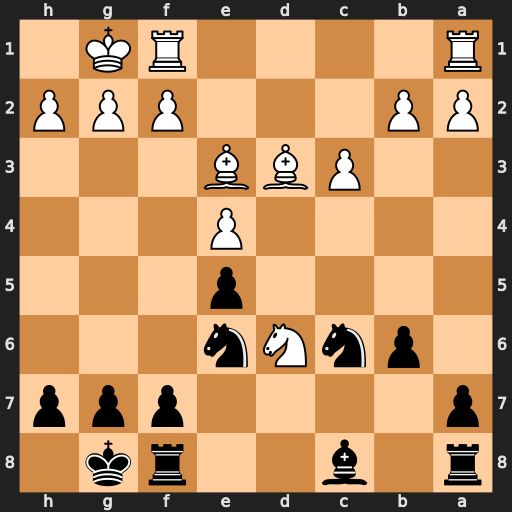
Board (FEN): r1b2rk1/p4ppp/1pnNn3/4p3/4P3/2PBB3/PP3PPP/R4RK1
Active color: b
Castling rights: -
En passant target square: -
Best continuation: Rd8 Nxc8 Rxd3